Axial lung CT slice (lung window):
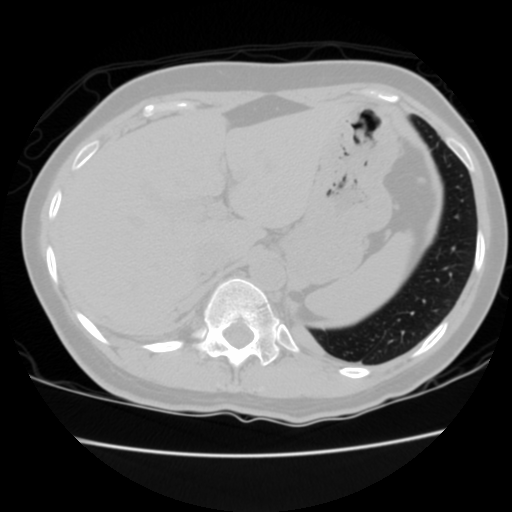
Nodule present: no